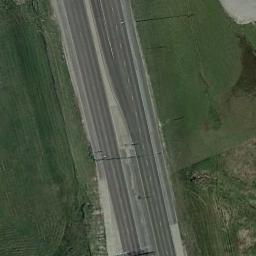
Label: freeway